Field crop: maize
Growth stage: 2
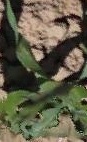
Species: maize